Question: I'm looking for a way to use the functionality of a html button where I can bind the OnClick events and deal with it accordingly but I'm also looking to see if we can have hyperlink functionality for that button so they can right click on it and click "Open in new tab" which will fire off the button event but push it to a new tab.
Does anyone know if this is doable?
Hoping for it to look something like this. Currently this is a button with an image and a span inside of it which has a hover over effect.

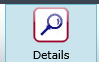
Answer: > I'm looking for a way to use the functionality of a html button where I can bind the OnClick events and deal with it accordingly...
You can bind 'click' handlers to almost any DOM element.
> ...but I'm also looking to see if we can have hyperlink functionality for that button so they can right click on it and click "Open in new tab" which will fire off the button event but push it to a new tab.
So use an '<a>' element. All you need to do is check which mouse button was used, and that the , , and keys are pressed (otherwise the user is trying to open the link in a new tab, or other such shortcut behaviors).
'''
document.querySelector('.btn').addEventListener('click', function (e) {
if (e.button === 0 && !e.ctrlKey && !e.altKey && !e.shiftKey) {
alert('button was clicked!');
e.preventDefault();
}
}, false);
'''
'''
.btn {
background-color: #8CF;
border: 1px solid #00F;
display: inline-block;
padding: 2px 5px;
text-align: center;
text-decoration: none;
}
.btn:focus {
border-color: #000;
}
.btn__icon {
display: block;
margin: 0 auto;
padding: 17px 17px 0;
}
'''
'''
<a href="http://example.com/" class="btn">
<img class="btn__icon" src="http://placehold.it/40x40/FFF/000"/>
<span class="btn__label">Details</span>
</a>
'''